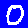
Digit: 0